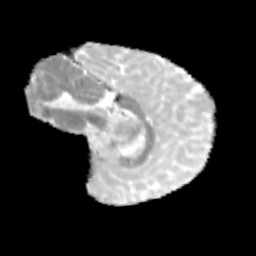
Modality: MD
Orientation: sagittal
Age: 12
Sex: male
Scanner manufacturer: siemens
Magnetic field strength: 3 T
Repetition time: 3.8 s
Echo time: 0.07 s